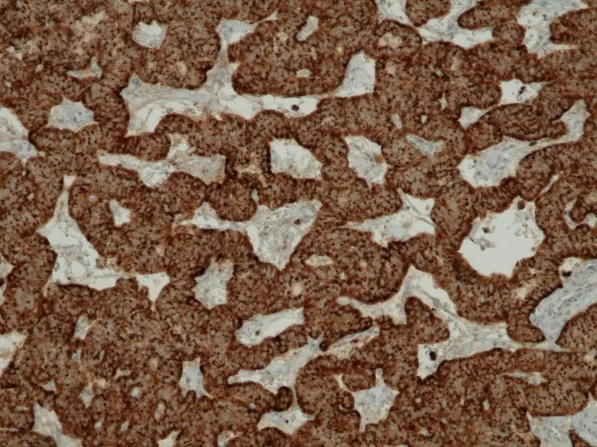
Pancreatic endocrine tumour, intensely immunostained for insulin (x 100).
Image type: pathology (immunostaining)